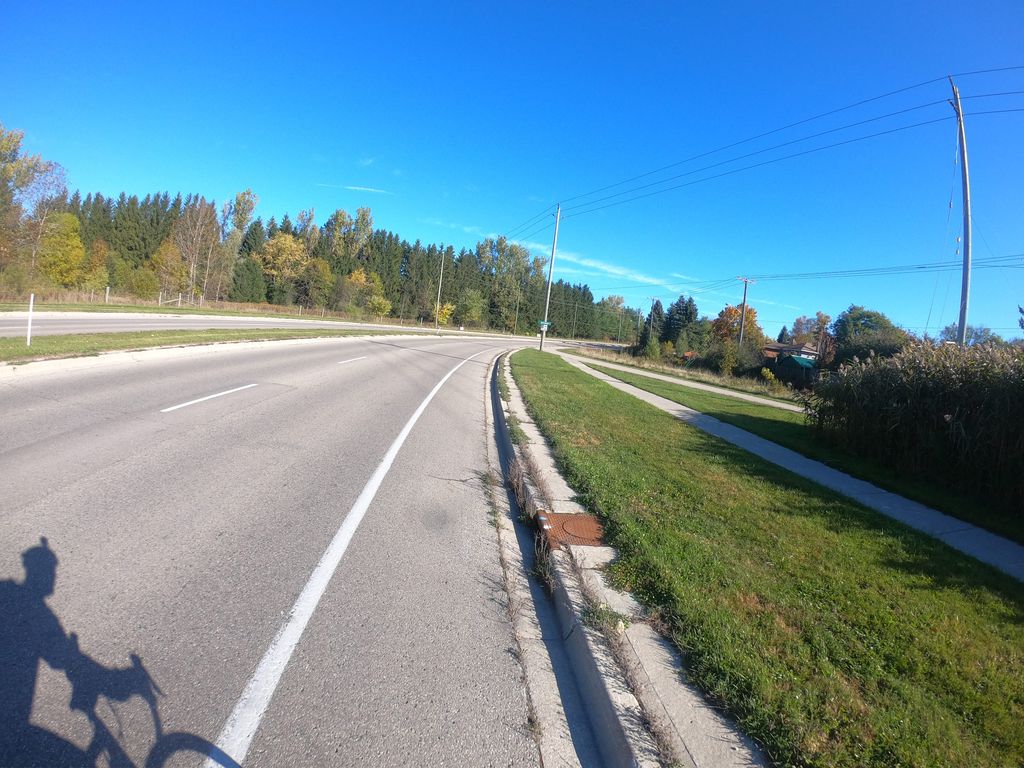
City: kitchener-waterloo